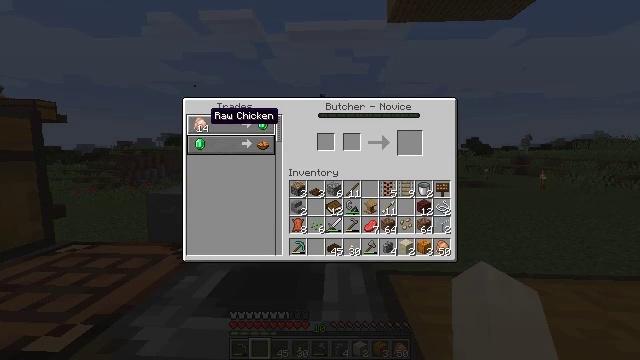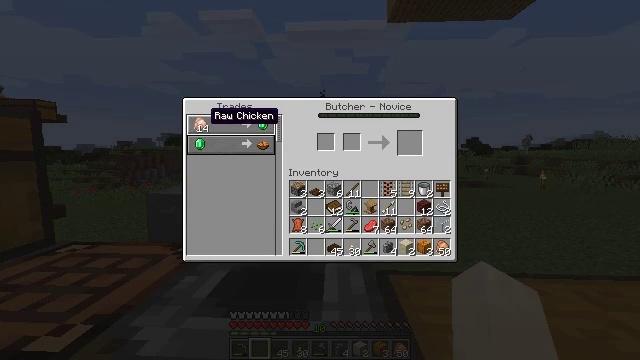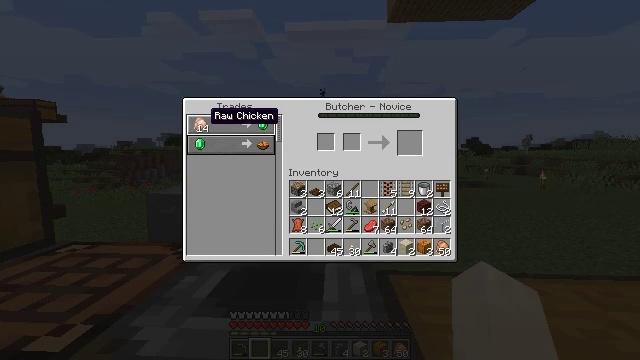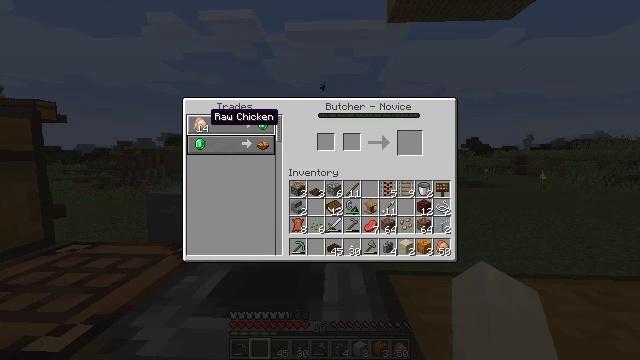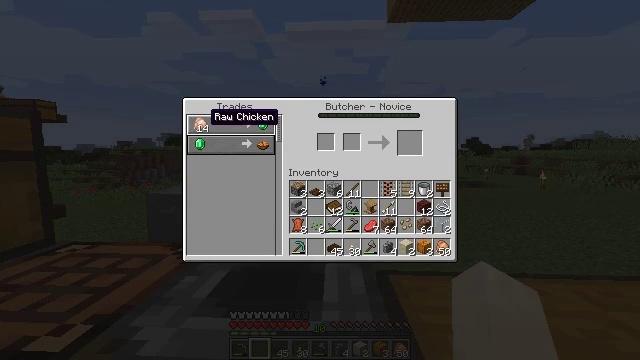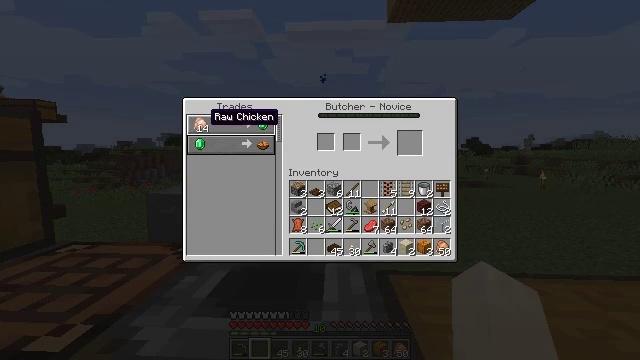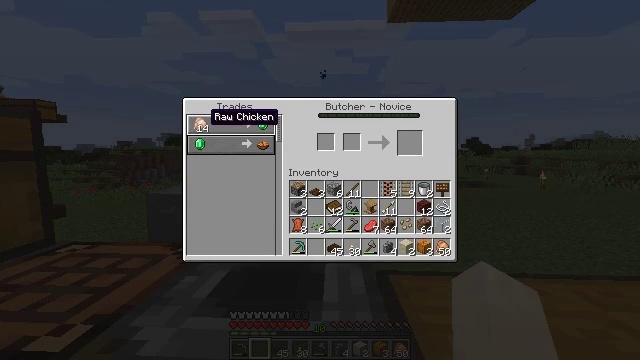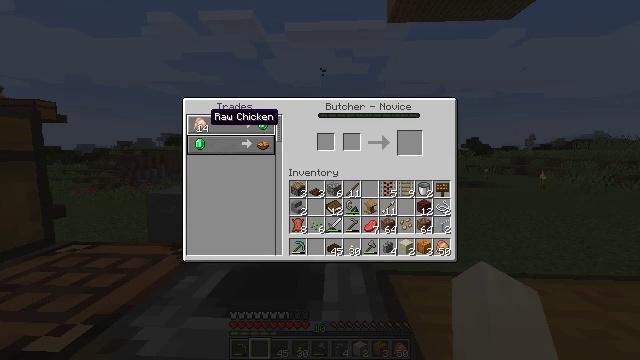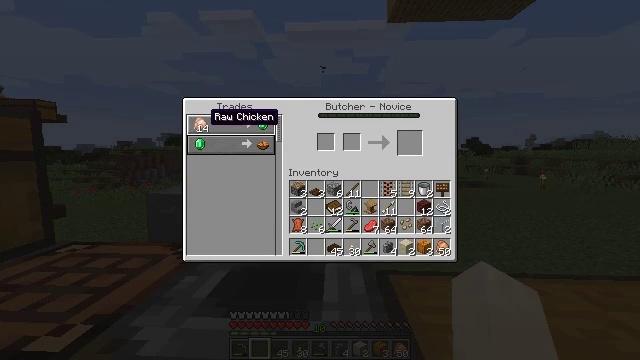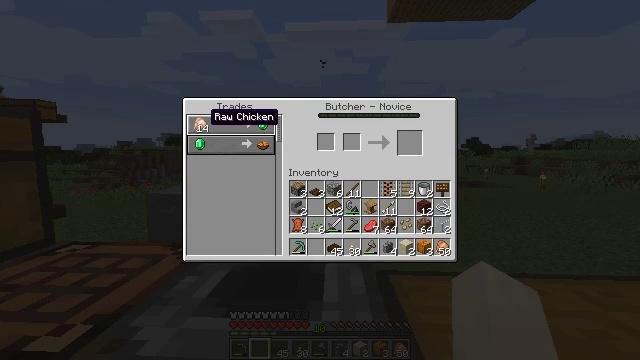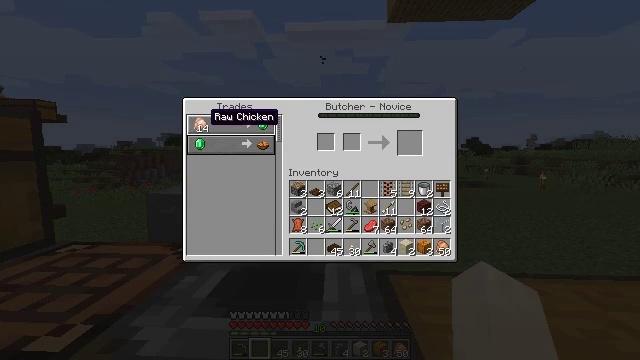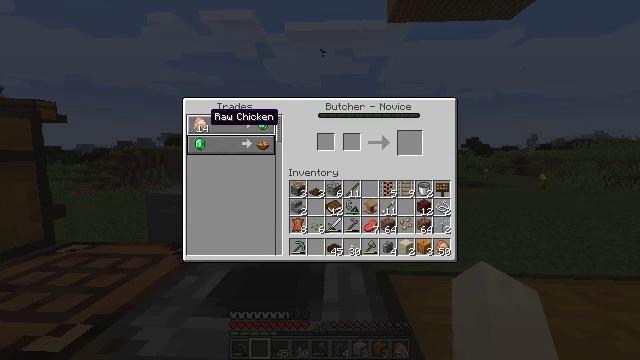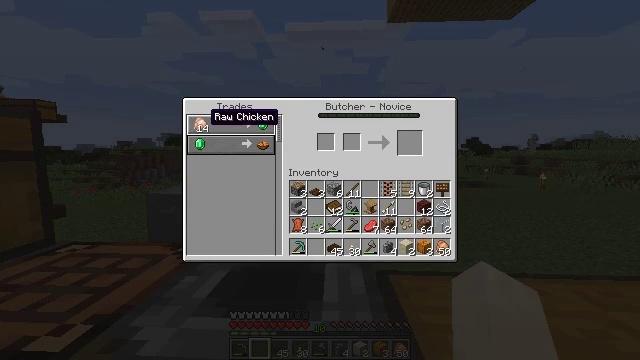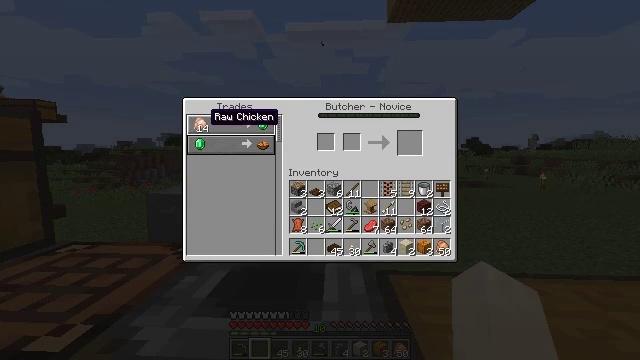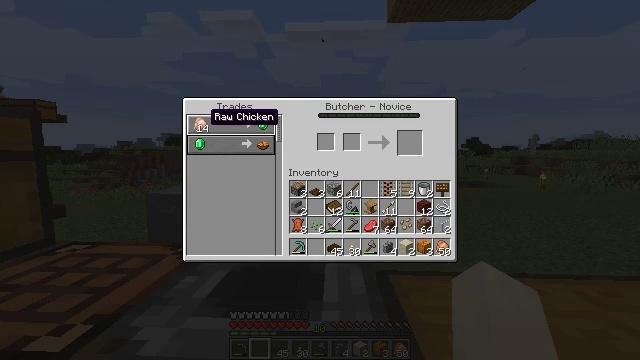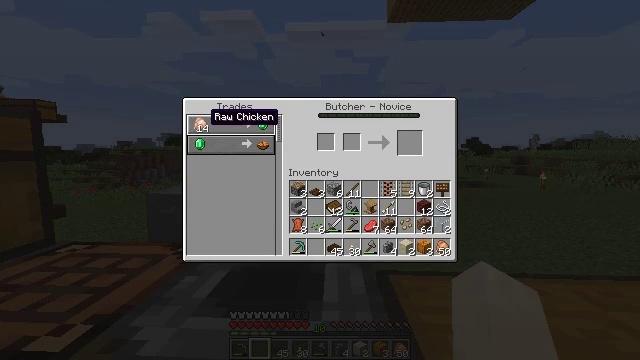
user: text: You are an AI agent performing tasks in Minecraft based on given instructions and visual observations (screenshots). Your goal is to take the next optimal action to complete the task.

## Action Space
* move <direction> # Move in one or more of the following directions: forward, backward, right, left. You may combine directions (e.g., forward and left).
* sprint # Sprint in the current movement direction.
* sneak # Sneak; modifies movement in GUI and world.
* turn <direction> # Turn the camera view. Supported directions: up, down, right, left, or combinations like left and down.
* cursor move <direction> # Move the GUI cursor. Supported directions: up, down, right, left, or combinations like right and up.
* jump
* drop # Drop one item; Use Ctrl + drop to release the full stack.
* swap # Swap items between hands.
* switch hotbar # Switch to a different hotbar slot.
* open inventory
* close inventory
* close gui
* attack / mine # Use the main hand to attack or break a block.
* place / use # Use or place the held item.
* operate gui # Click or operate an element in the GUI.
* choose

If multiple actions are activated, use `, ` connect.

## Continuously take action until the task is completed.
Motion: motion action
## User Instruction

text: Retrieve the smoker into your inventory.
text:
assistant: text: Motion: no_op
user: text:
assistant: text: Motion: no_op
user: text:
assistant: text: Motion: no_op
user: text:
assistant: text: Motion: no_op
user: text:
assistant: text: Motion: no_op
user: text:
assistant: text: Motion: no_op
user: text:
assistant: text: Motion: no_op
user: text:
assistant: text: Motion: no_op
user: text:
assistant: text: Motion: no_op
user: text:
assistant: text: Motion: no_op
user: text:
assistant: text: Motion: no_op
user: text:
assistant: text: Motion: no_op
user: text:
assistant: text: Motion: no_op
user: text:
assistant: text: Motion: no_op
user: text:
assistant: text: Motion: no_op
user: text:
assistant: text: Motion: no_op
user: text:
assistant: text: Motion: no_op
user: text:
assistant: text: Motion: no_op
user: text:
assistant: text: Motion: no_op
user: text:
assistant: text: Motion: no_op
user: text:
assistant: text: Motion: no_op
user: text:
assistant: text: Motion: no_op
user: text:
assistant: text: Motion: no_op
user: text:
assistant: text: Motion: no_op
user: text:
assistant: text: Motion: no_op
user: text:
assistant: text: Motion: no_op
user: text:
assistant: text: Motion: no_op
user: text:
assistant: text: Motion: no_op
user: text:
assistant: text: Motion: no_op
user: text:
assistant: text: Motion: no_op